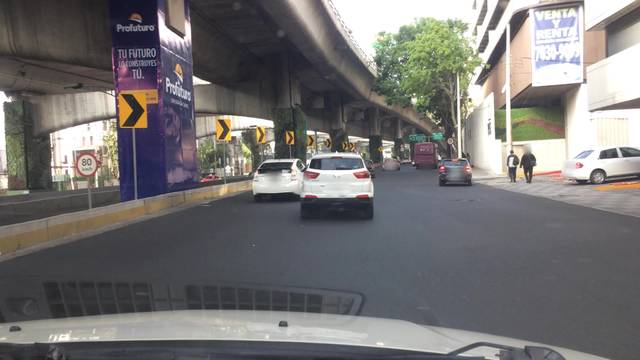
Region: Mexico
Coordinates: 19.361, -99.192